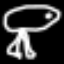
Label: frog